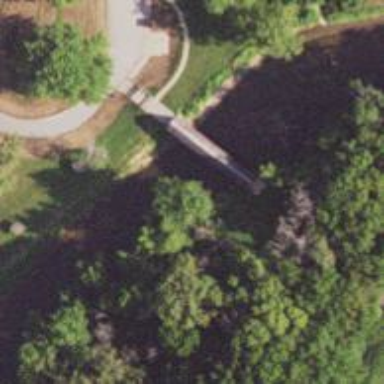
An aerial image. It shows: Covered footway bridge.